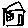
Label: house